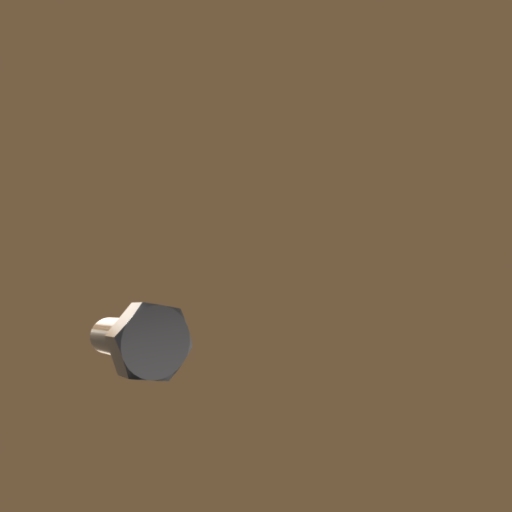
Label: bolt